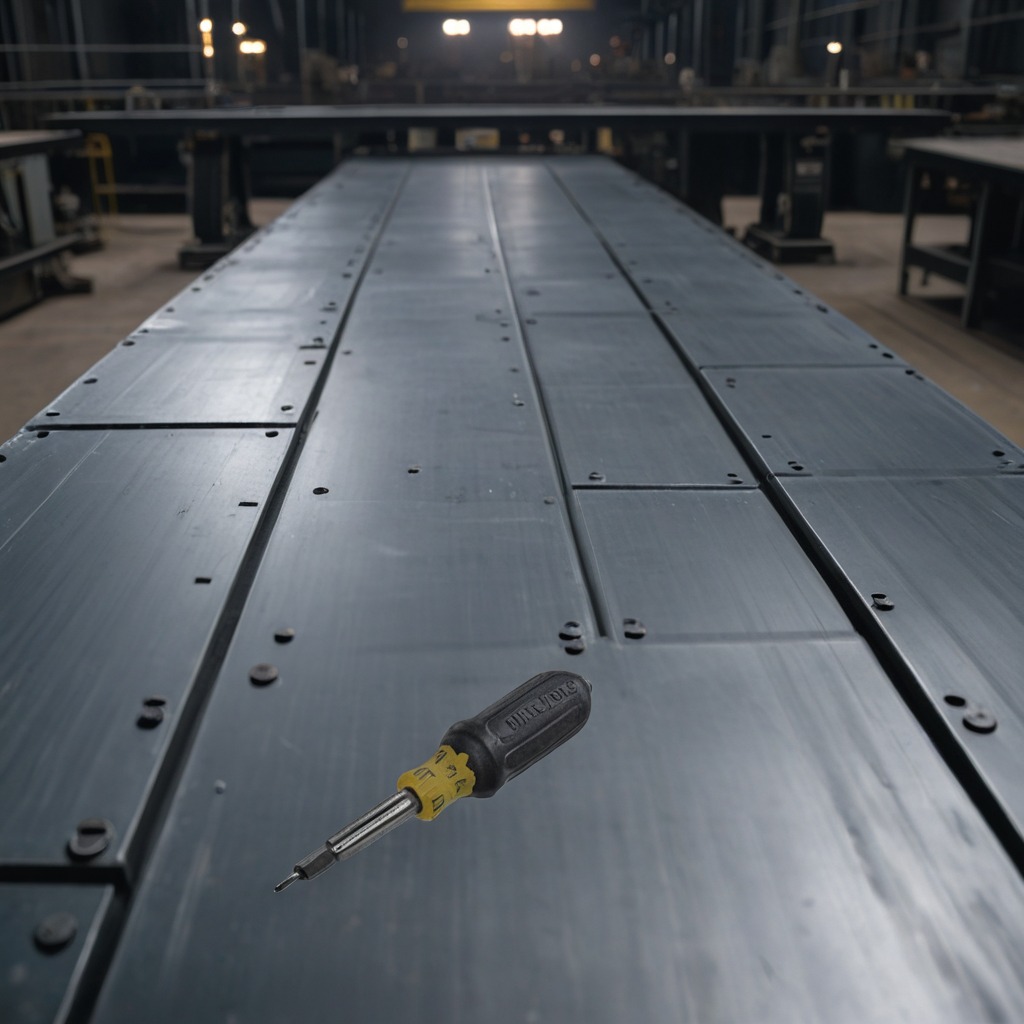
A screwdriver is lying on the cold steel table in a mining workshop gritty textures.